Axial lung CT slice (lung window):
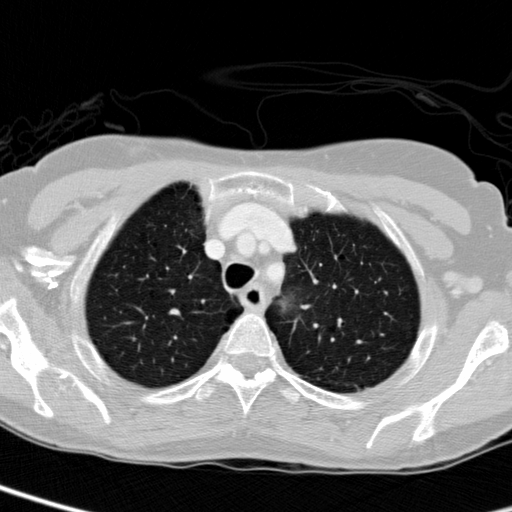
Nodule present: no